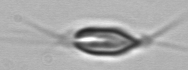
Label: Chrysochromulina